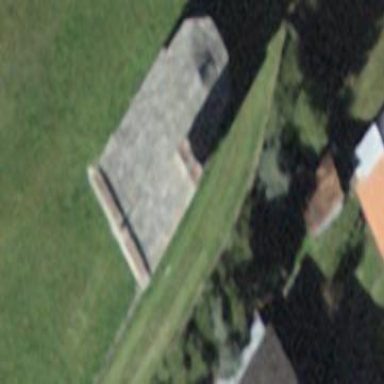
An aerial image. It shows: Chapel that serves as place of worship.